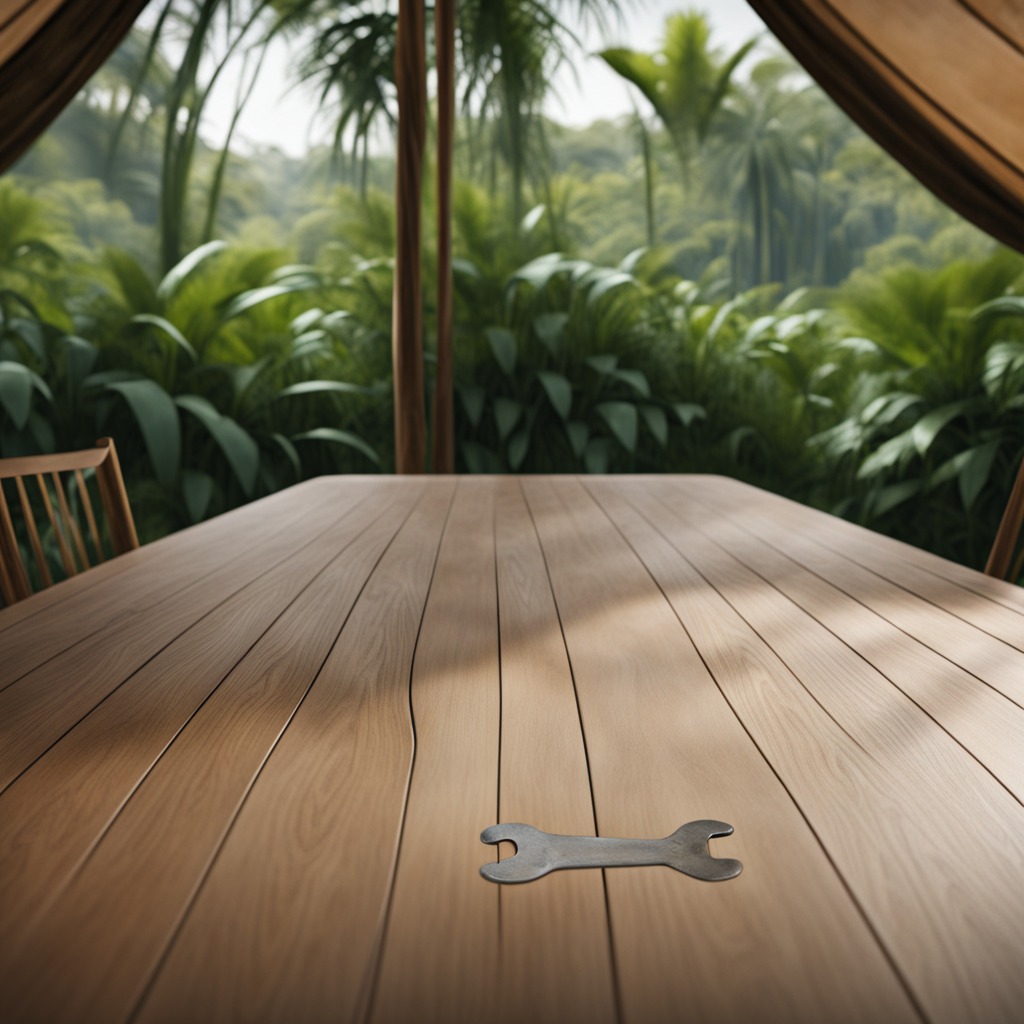
A wrench lies on the wooden table.